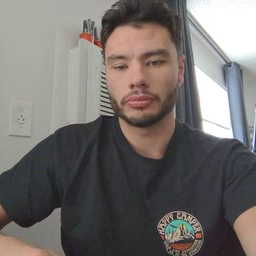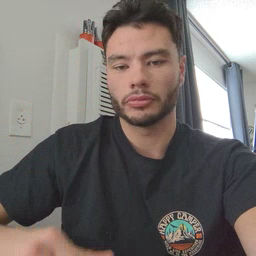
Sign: sleep